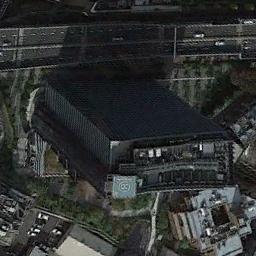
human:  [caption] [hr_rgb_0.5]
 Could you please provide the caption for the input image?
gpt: A commercial area with a high-rise building is surrounded by a road and trees .

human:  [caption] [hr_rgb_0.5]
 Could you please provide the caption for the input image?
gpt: There are many buildings .

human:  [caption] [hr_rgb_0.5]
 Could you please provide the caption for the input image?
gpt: The commercial area is near the road with many cars .

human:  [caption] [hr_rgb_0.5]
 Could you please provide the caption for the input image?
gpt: In a business district there are several tall buildings of different shapes and several roads with many cars and many trees .

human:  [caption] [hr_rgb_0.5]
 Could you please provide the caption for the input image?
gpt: A black building by the roadside on a commercial area .